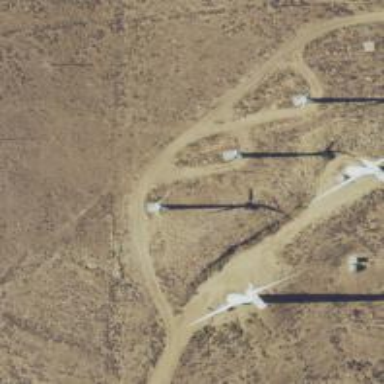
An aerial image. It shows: Wind turbine power generator.